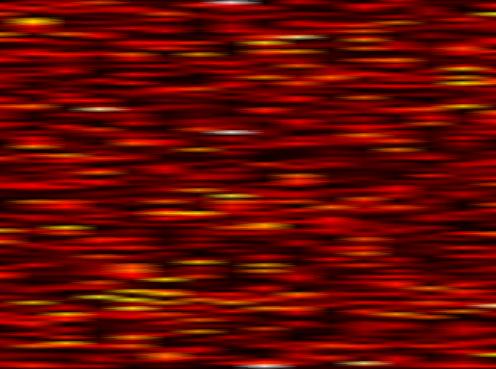
Label: OFDM